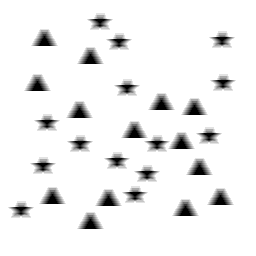
Squares: 0
Triangles: 14
Stars: 14
Total shapes: 28